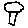
Label: tree